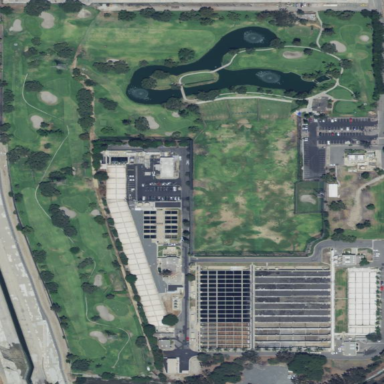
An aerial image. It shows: Golf course surrounded by greenery.